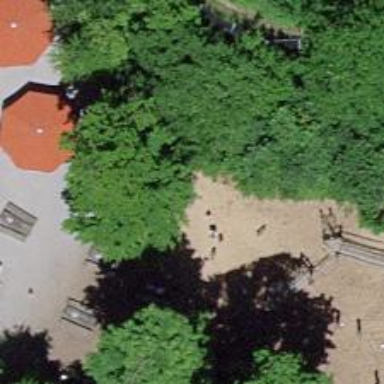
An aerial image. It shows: Playground with springy equipment.